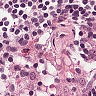
Metastatic tissue present: no